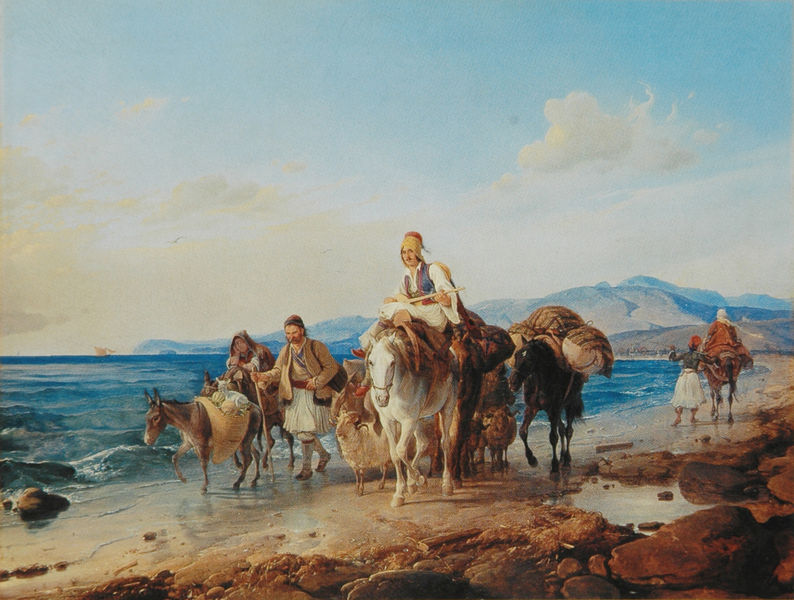
Titel: Griechische Landleute am Meerestrand
Künstler: Peter von Heß
Standort: München
Institution: Neue Pinakothek
Schlagwörter: berg, blau, felsen, gemälde, gruppe, himmel, mann, meer, schatten, wasser, weiß, wolken, gelb, landschaft, menschen, mädchen, ocker, sand, see, sitzen, ufer, braun, frau, grau, hintergrund, licht, männer, rücken, schwarz, türkis, ölbild, rot, tier, tiere, wolke, beige, malerei, rock, hose, kappe, mütze, steine, tragen, instrument, öl, horizont, hügel, natur, gehen, händler, personen, musik, esel, genre, pferd, pferde, reiter, stock, rappe, reiten, gischt, küste, pfütze, schiff, strand, wellen, röcke, stab, gepäck, körbe, last, laufen, säcke, transport, berge, fels, gebirge, bergkette, dunst, herde, geröll, ziehen, beladen, glanz, korb, junge, karawane, schaf, knabe, orient, wandern, rückenfigur, leinwand, schimmel, maultier, maultiere, lache, reise, griechenland, laute, rappen, bepackt, lasttier, packesel, wanderstab, auszug, israel, bock, schafe, turban, hirte, hirten, schaaf, ziegenbock, sten, türkei, marokko, mittelmeer, vorrat, ziegen, ware, lasten, widder, reisegruppe, tross, lastesel, türke, wanderschaft, ungarn, schafsbock, lastentiere, packpferd, vorräte, pfred, essel